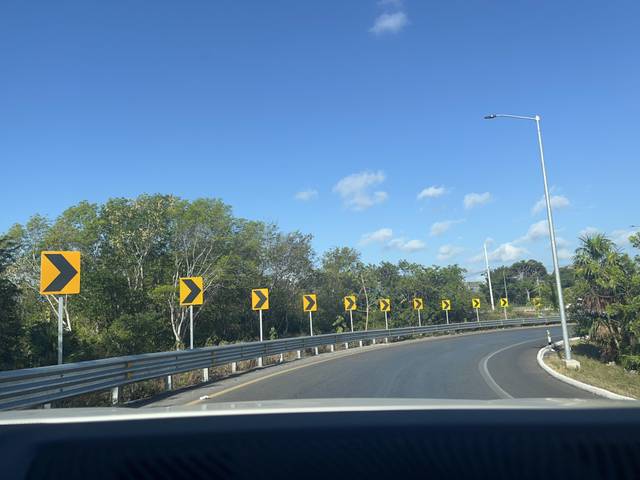
Region: Mexico
Coordinates: 21.032, -86.851